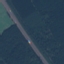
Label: Highway